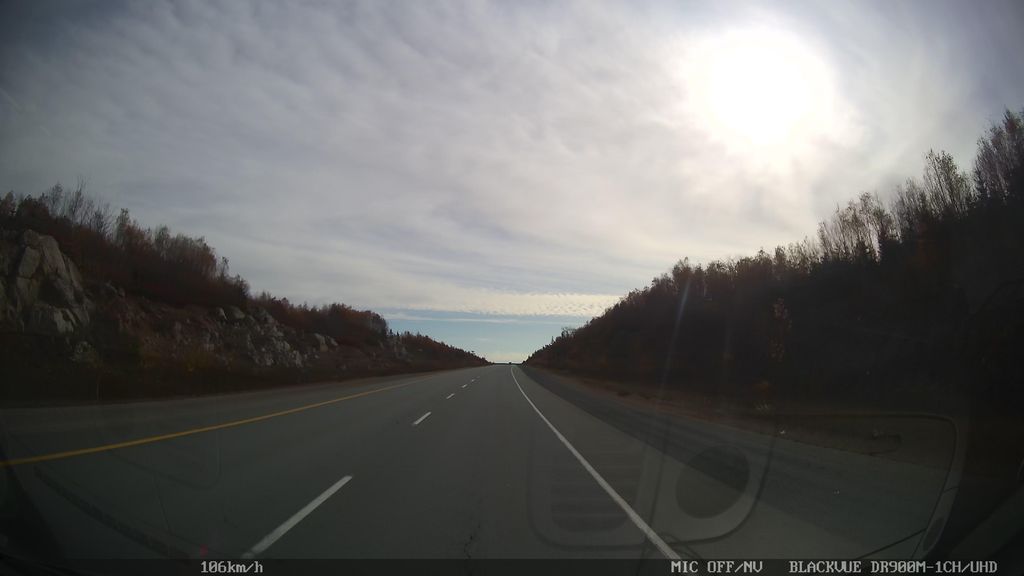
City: halifax